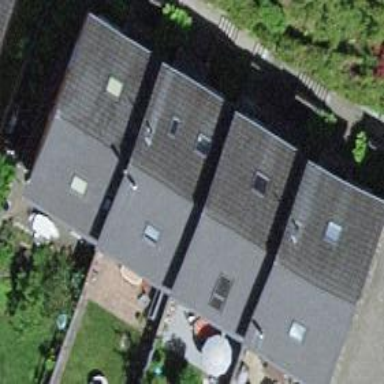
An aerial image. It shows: Terrace building.